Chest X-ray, PA view. Patient: 51 years old, sex F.
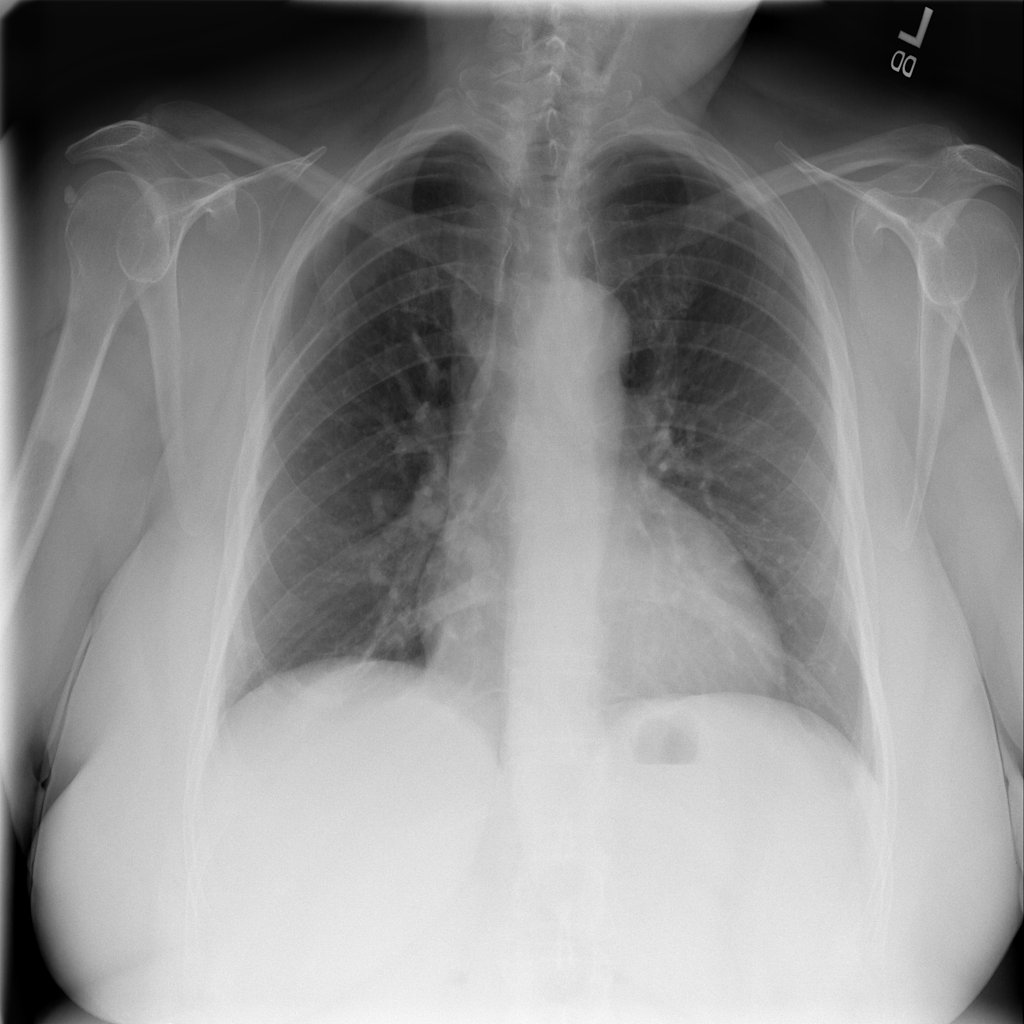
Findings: Atelectasis